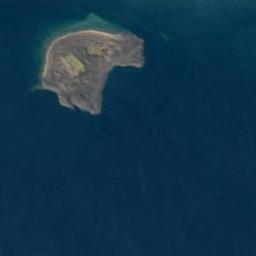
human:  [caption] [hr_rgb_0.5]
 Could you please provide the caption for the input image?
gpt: The island is surrounded by sea .

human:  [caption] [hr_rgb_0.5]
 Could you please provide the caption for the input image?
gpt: The island without vegetation is surrounded by deep blue waters .

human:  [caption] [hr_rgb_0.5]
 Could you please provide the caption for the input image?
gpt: Irregularly shaped yellow-brown island surrounded by blue sea water .

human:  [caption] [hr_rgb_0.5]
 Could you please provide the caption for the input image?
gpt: The island is surrounded by water .

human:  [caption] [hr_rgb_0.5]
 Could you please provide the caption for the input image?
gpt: The brown island is on a blue sea .